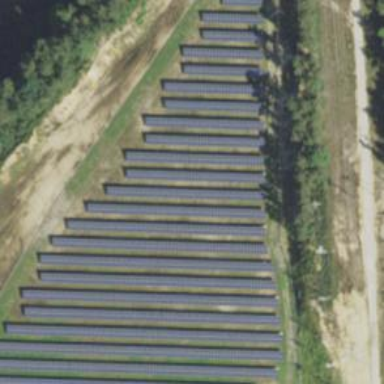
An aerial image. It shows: Solar photovoltaic power plant surrounded by fence.